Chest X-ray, PA view. Patient: 73 years old, sex F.
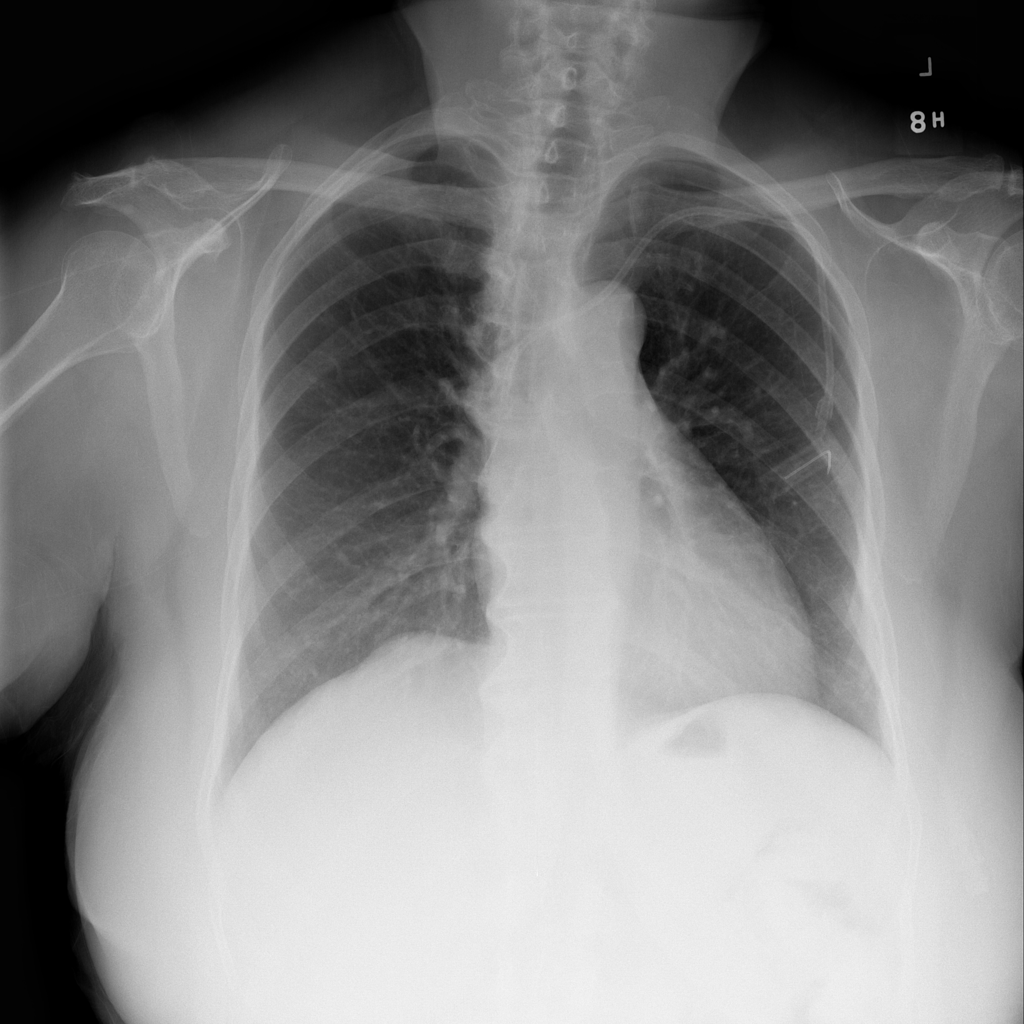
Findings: No Finding